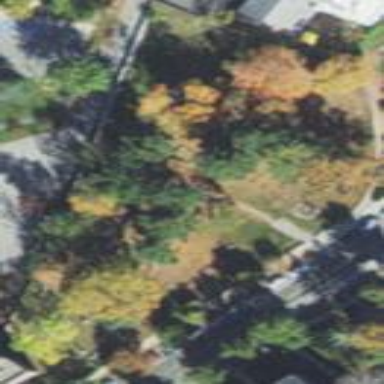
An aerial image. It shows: Cemetery.